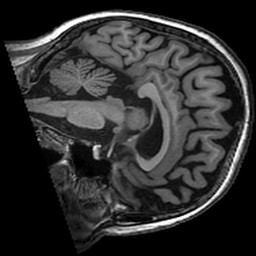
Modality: T1w
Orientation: sagittal
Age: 61
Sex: female
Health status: ill
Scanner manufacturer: ge
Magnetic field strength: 3 T
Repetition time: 0.008164 s
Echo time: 0.003184 s